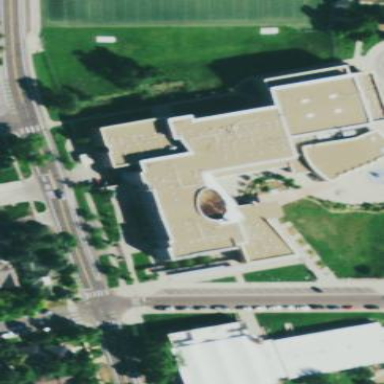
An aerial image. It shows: School building.